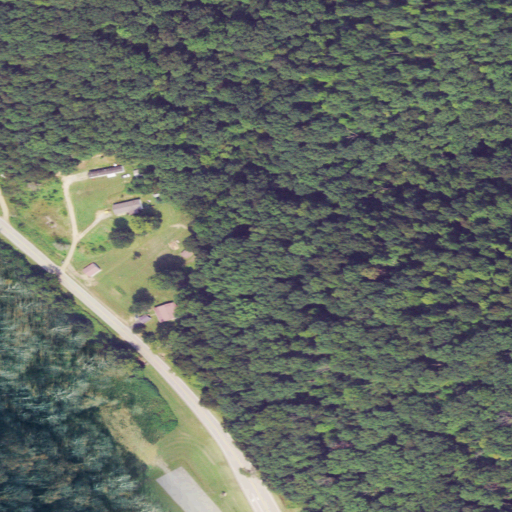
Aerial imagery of valley in Ohio named Hoosier Hollow containing deciduous forest, low intensity development, pasture, mixed forest, open development, and medium intensity development